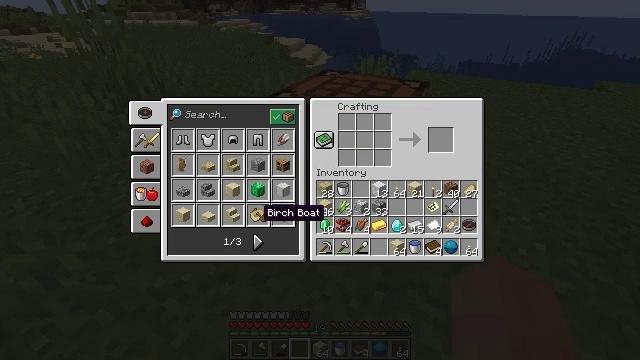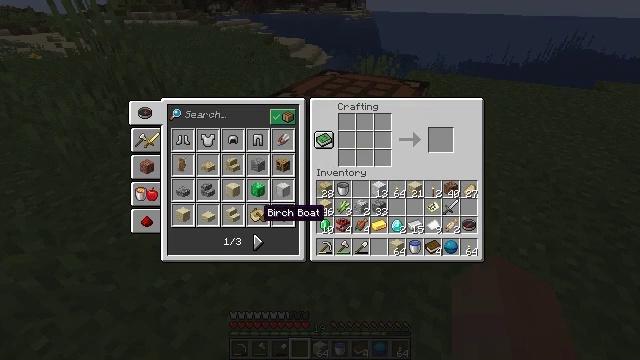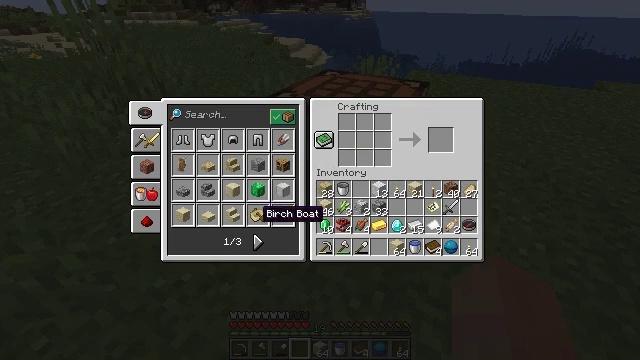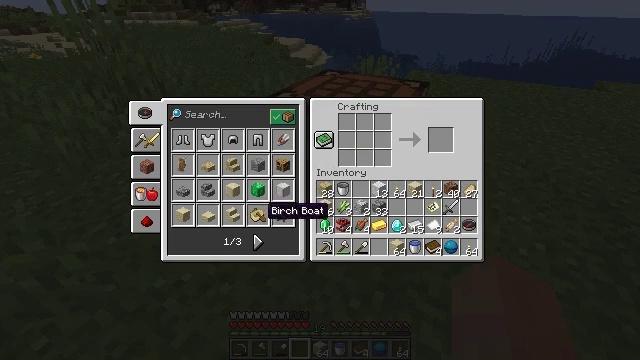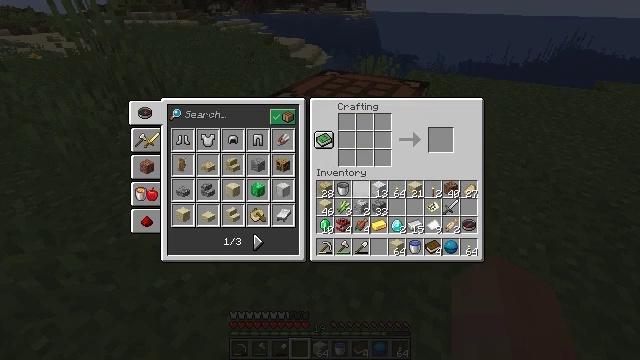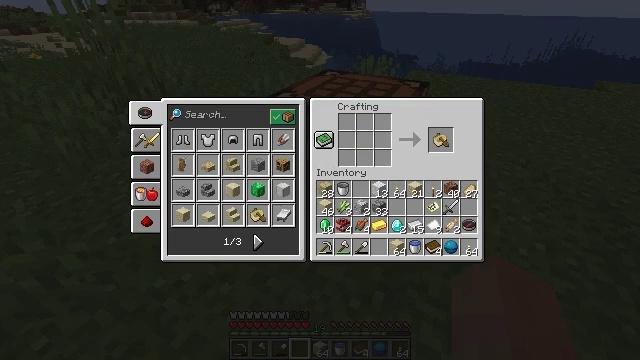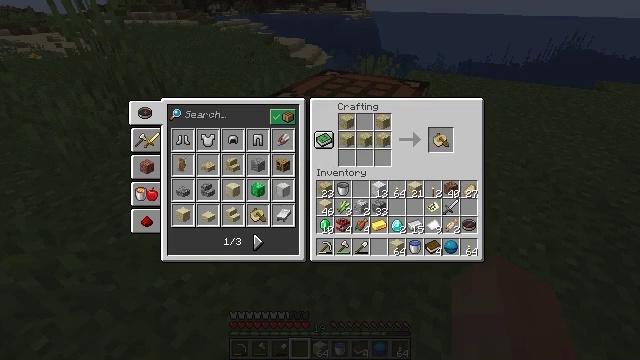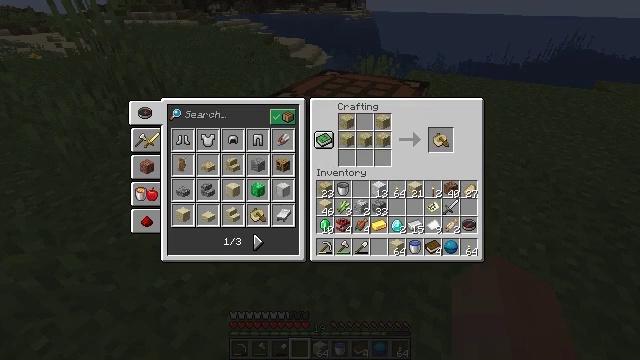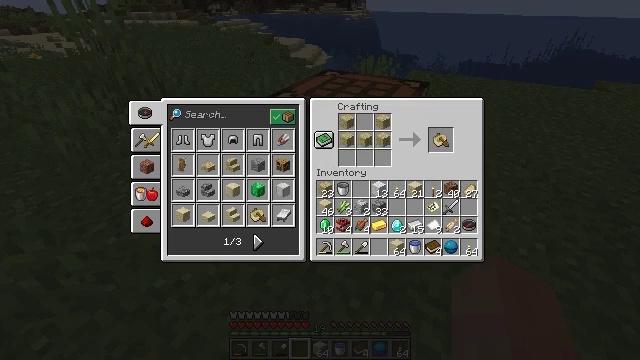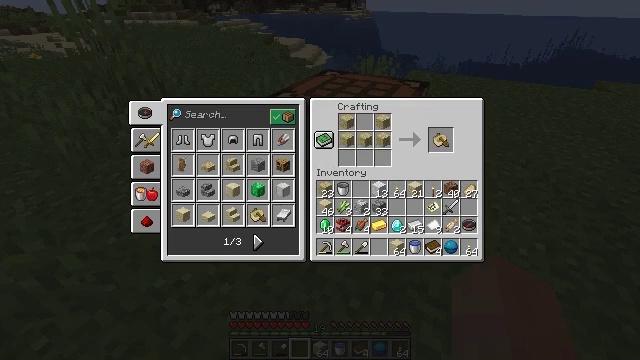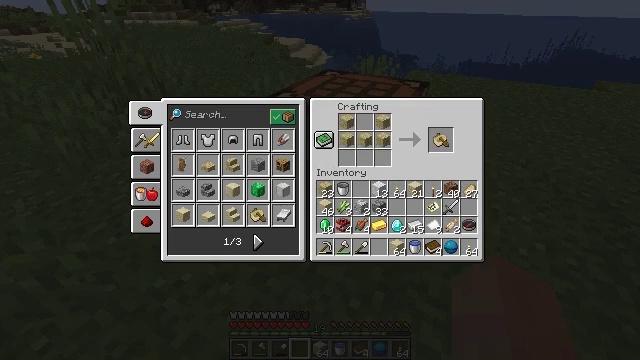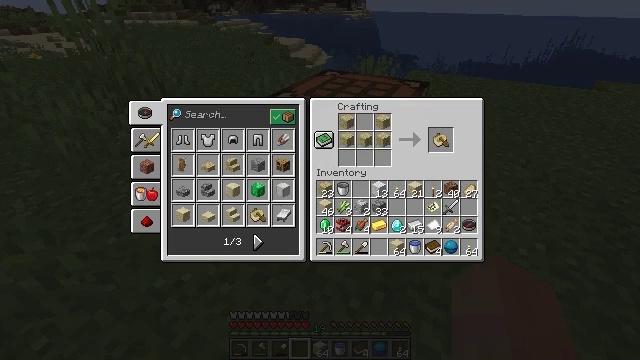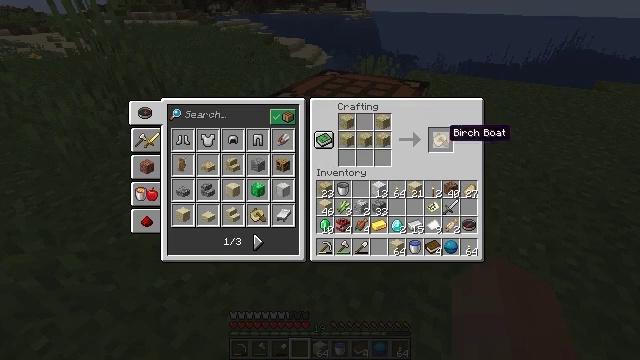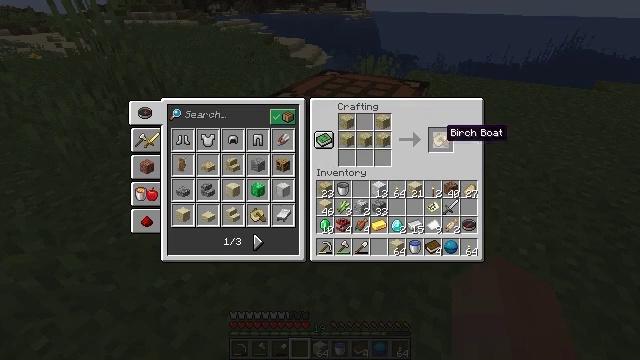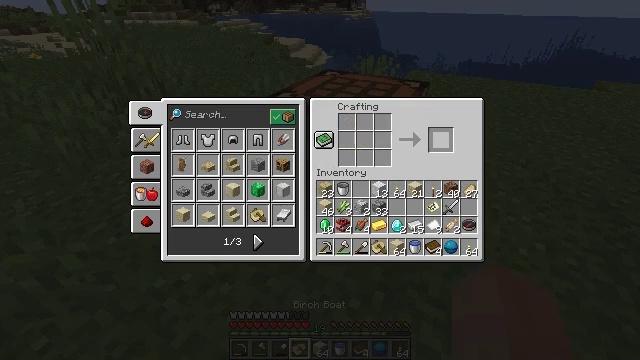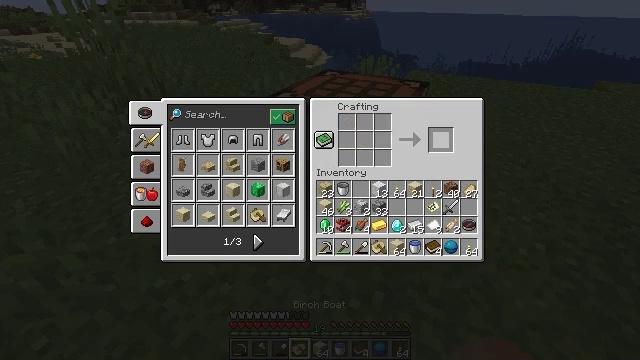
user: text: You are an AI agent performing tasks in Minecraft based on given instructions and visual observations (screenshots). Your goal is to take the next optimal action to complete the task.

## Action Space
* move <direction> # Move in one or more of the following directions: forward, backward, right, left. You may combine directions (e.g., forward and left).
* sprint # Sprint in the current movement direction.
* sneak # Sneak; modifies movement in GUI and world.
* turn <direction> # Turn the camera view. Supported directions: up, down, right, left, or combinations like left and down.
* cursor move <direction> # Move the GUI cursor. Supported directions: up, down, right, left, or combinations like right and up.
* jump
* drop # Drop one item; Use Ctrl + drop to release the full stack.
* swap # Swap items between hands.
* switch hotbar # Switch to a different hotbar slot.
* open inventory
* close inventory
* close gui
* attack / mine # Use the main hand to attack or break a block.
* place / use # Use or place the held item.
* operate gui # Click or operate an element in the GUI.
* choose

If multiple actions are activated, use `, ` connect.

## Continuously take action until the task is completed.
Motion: motion action
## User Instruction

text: Craft a birch boat.
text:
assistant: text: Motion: operate gui
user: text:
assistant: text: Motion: no_op
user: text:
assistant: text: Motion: no_op
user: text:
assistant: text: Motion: cursor move right and up
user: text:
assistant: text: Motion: cursor move right and up
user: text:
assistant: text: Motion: cursor move up
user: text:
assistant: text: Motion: no_op
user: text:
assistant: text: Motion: no_op
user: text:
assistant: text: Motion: no_op
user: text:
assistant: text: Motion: cursor move left
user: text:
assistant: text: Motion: cursor move left
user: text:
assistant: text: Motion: sneak, cursor move left
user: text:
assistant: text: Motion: sneak
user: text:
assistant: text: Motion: sneak, operate gui
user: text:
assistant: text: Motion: sneak, operate gui
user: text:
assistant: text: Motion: sneak, operate gui
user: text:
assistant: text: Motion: sneak
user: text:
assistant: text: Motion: cursor move left and down
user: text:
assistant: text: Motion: no_op